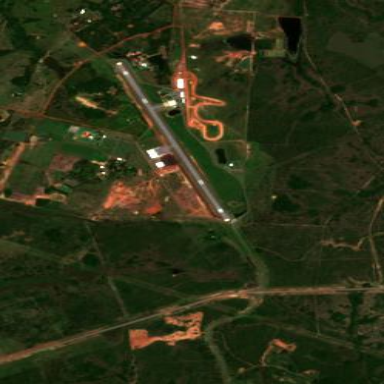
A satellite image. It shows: Runway at airport.